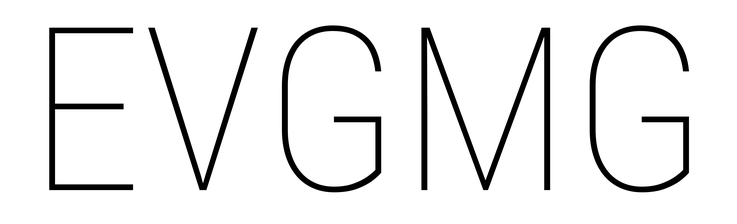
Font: Roboto_Condensed_Thin